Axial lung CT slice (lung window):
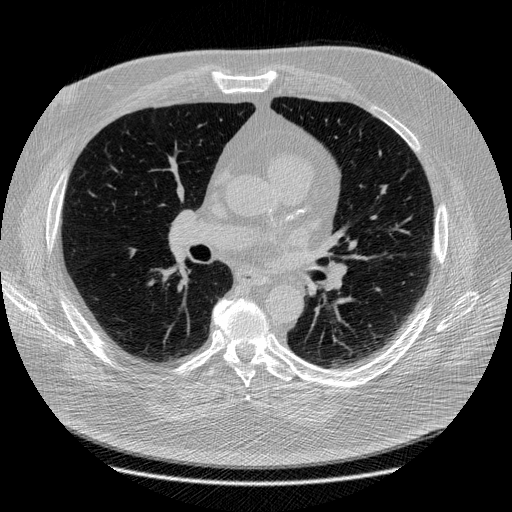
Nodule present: yes
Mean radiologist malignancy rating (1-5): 2